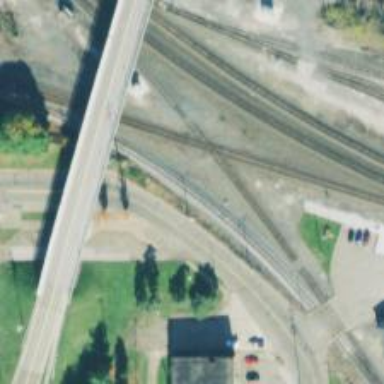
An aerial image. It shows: Railway track.